Interaction volume radius: 5 \u00c5
Interaction volume height: 20 \u00c5
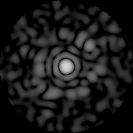
Disorder parameter: 0.8479